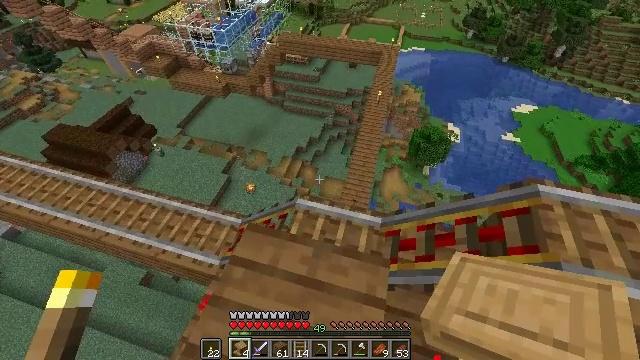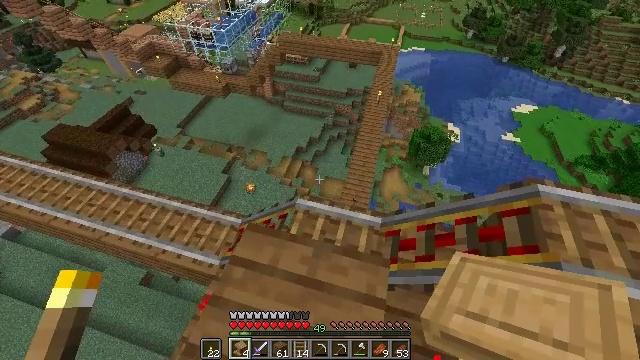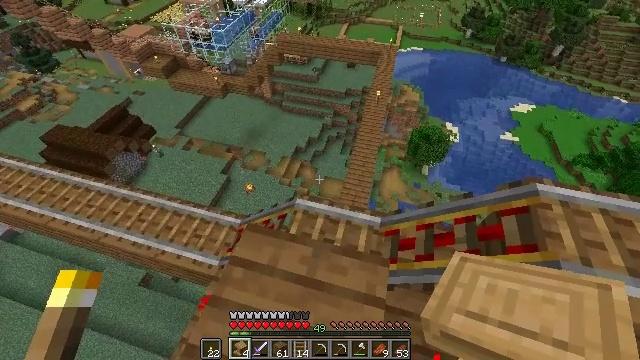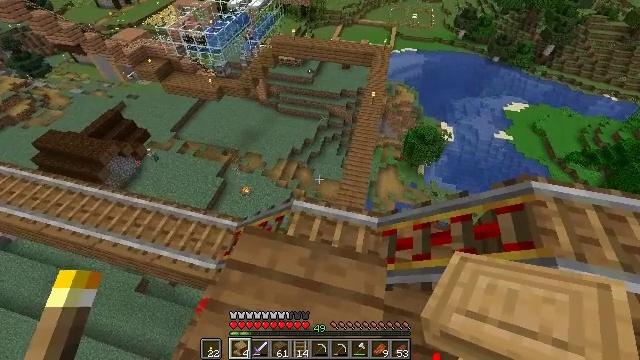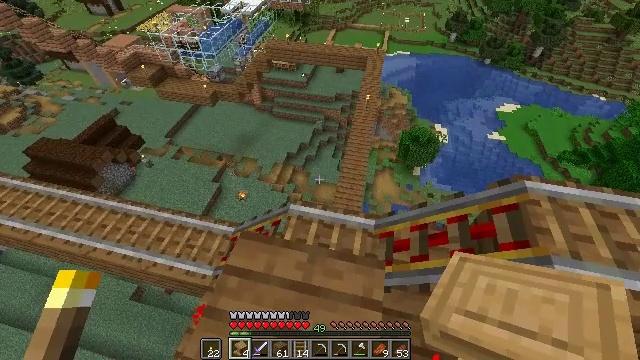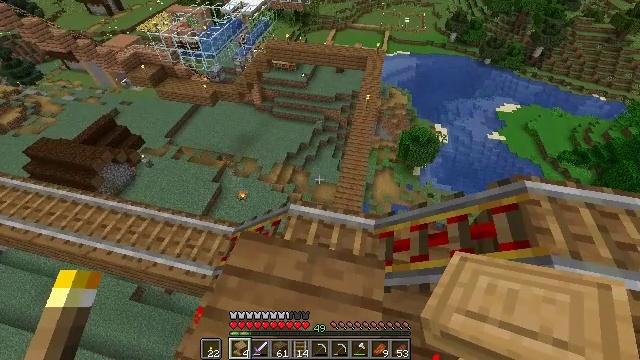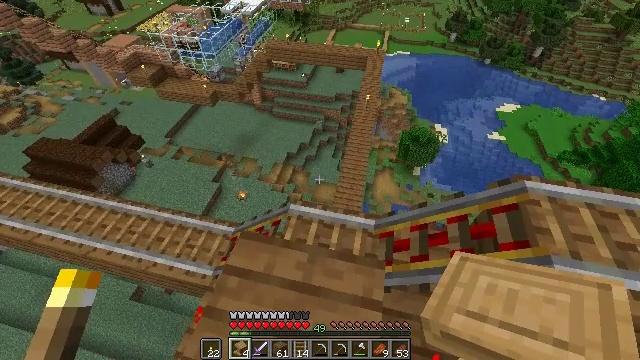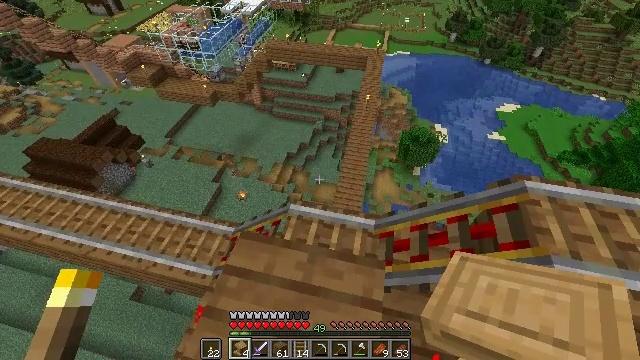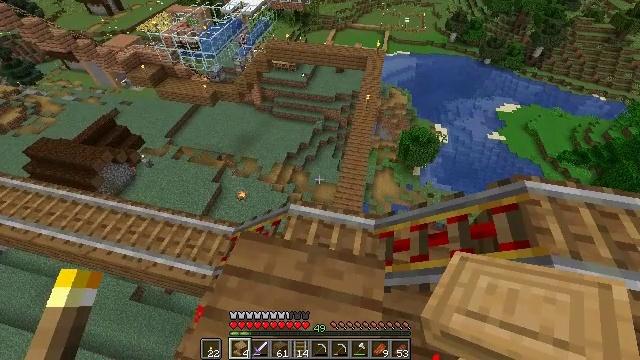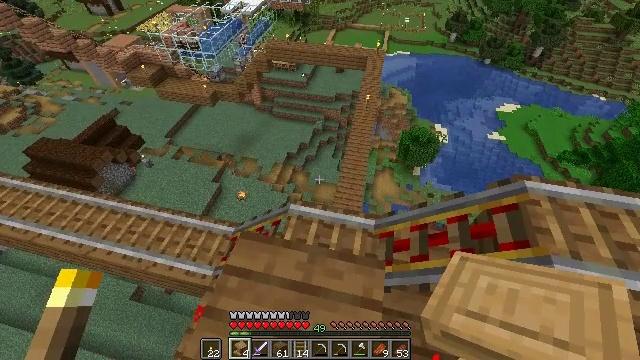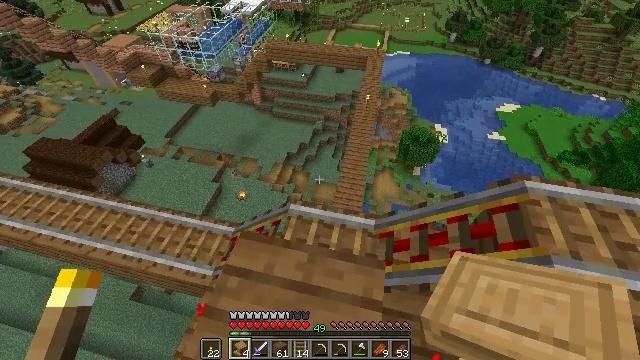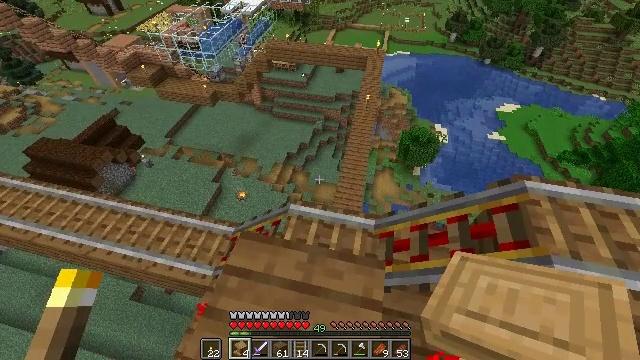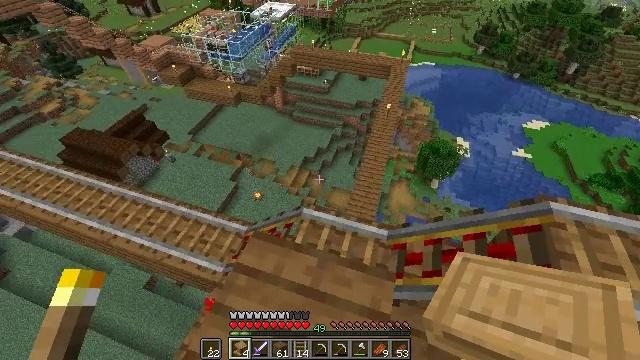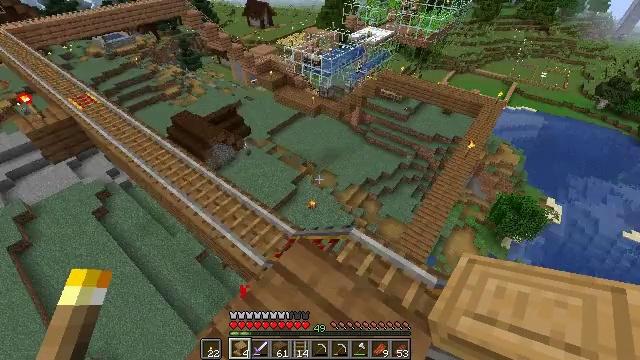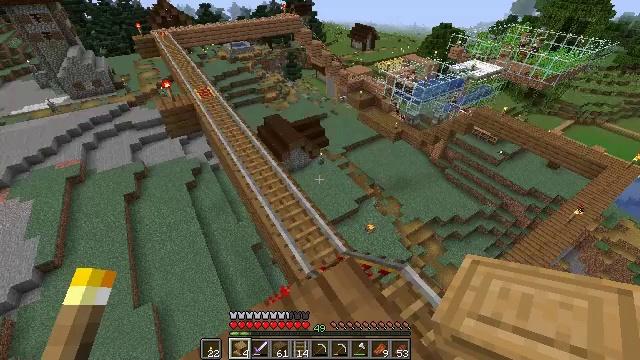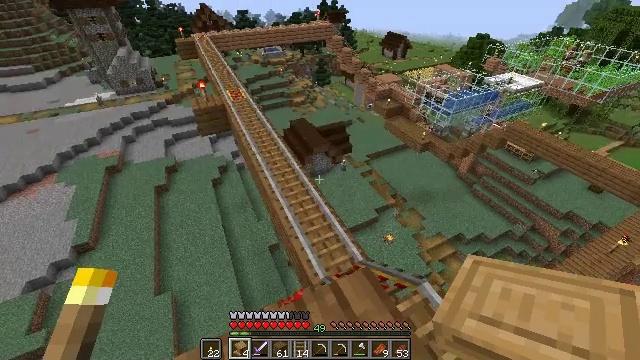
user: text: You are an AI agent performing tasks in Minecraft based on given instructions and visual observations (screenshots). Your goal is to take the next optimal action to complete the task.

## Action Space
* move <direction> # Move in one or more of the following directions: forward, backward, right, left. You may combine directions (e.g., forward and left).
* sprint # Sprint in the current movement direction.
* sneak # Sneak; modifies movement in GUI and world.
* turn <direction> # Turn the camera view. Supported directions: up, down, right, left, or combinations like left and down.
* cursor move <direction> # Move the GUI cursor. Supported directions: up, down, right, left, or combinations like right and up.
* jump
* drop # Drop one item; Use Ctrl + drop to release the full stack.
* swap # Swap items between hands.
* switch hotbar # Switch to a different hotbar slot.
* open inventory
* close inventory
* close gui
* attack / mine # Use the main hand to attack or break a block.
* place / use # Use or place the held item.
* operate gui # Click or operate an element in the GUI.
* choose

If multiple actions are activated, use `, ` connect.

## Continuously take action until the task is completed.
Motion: motion action
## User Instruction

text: Harvest spruce planks for building.
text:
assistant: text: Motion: no_op
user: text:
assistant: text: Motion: no_op
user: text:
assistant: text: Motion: turn right
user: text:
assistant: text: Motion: turn right
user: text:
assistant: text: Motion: no_op
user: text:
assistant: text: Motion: no_op
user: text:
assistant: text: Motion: no_op
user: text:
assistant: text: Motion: no_op
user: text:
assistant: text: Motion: no_op
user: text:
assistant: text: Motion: no_op
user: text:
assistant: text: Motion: no_op
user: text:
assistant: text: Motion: turn left and up
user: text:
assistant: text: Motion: turn left and up
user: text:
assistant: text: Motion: turn left and up
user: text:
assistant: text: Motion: turn left and up
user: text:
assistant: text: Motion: no_op
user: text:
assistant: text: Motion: no_op
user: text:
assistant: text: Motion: no_op
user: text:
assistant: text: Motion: no_op
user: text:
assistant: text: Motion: no_op
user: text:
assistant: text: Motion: no_op
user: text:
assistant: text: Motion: no_op
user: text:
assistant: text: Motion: no_op
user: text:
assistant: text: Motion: no_op
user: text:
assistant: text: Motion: no_op
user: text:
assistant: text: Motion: no_op
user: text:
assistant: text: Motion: no_op
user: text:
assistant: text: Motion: no_op
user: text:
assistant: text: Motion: no_op
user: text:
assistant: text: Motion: no_op